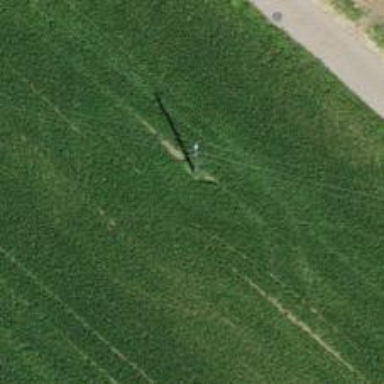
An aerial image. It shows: Power pole.